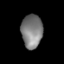
Tissue: lung
Cell type: Epithelial cells
Senescence score: 0.2028
Nuclear area (px): 699
Mean DAPI intensity: 124.023